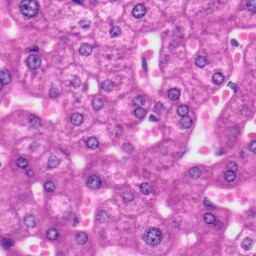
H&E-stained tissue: Liver